Brain MRI, t2w sequence, axial 2D slice.
Patient: age 28, sex M, weight 78 kg, height 1.78 m
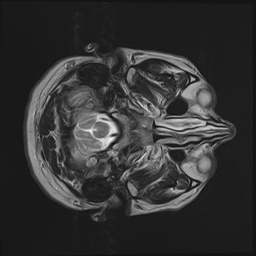